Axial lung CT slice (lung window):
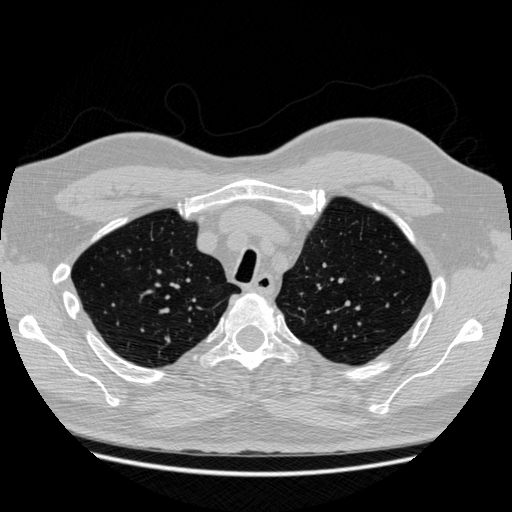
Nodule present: no